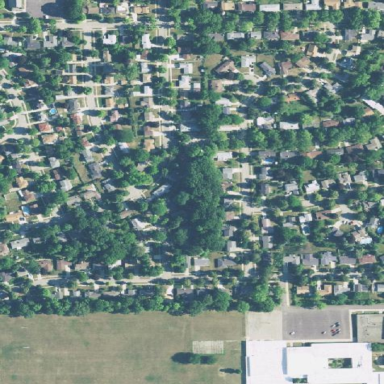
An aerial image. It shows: Neighborhood.